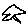
Label: star